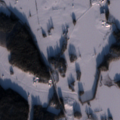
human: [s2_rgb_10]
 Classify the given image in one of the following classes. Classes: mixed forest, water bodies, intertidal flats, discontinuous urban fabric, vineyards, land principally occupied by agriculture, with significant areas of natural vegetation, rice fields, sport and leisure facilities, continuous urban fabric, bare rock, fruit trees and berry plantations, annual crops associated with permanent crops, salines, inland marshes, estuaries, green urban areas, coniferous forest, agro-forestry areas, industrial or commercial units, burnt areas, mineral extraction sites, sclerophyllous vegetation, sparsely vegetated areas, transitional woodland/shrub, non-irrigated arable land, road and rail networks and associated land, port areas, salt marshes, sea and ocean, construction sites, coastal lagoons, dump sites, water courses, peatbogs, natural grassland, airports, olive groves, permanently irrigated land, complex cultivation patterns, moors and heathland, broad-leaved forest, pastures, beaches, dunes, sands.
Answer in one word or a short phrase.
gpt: non-irrigated arable land, land principally occupied by agriculture, with significant areas of natural vegetation, coniferous forest, mixed forest, water bodies